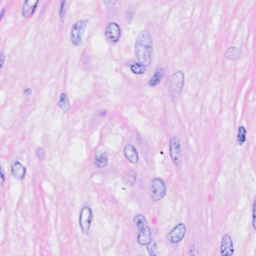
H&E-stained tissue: Breast